Question: I have a JTable, I want to populate this JTable from a database.
The first mission is done.
The second mission is how to add JButton in this JTable, I have acolumn that I must put a button in, the number of buttons change with the number of rows.
How can I do??
This is an example in the image:

Thanks in advance.
Best regards.
Ali
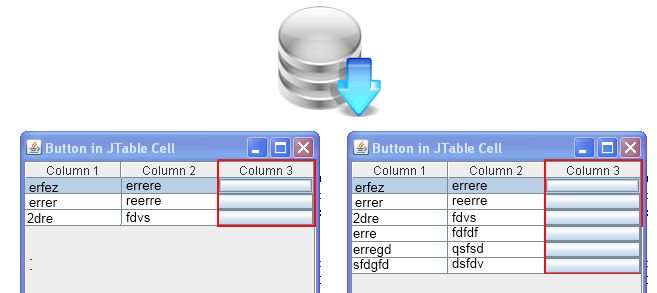
Answer: <URL> should help you out.